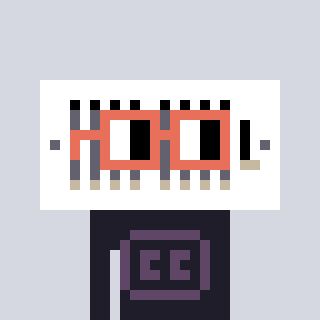
a pixel art character with square orange glasses, a vent-shaped head and a grayscale-colored body on a cool background